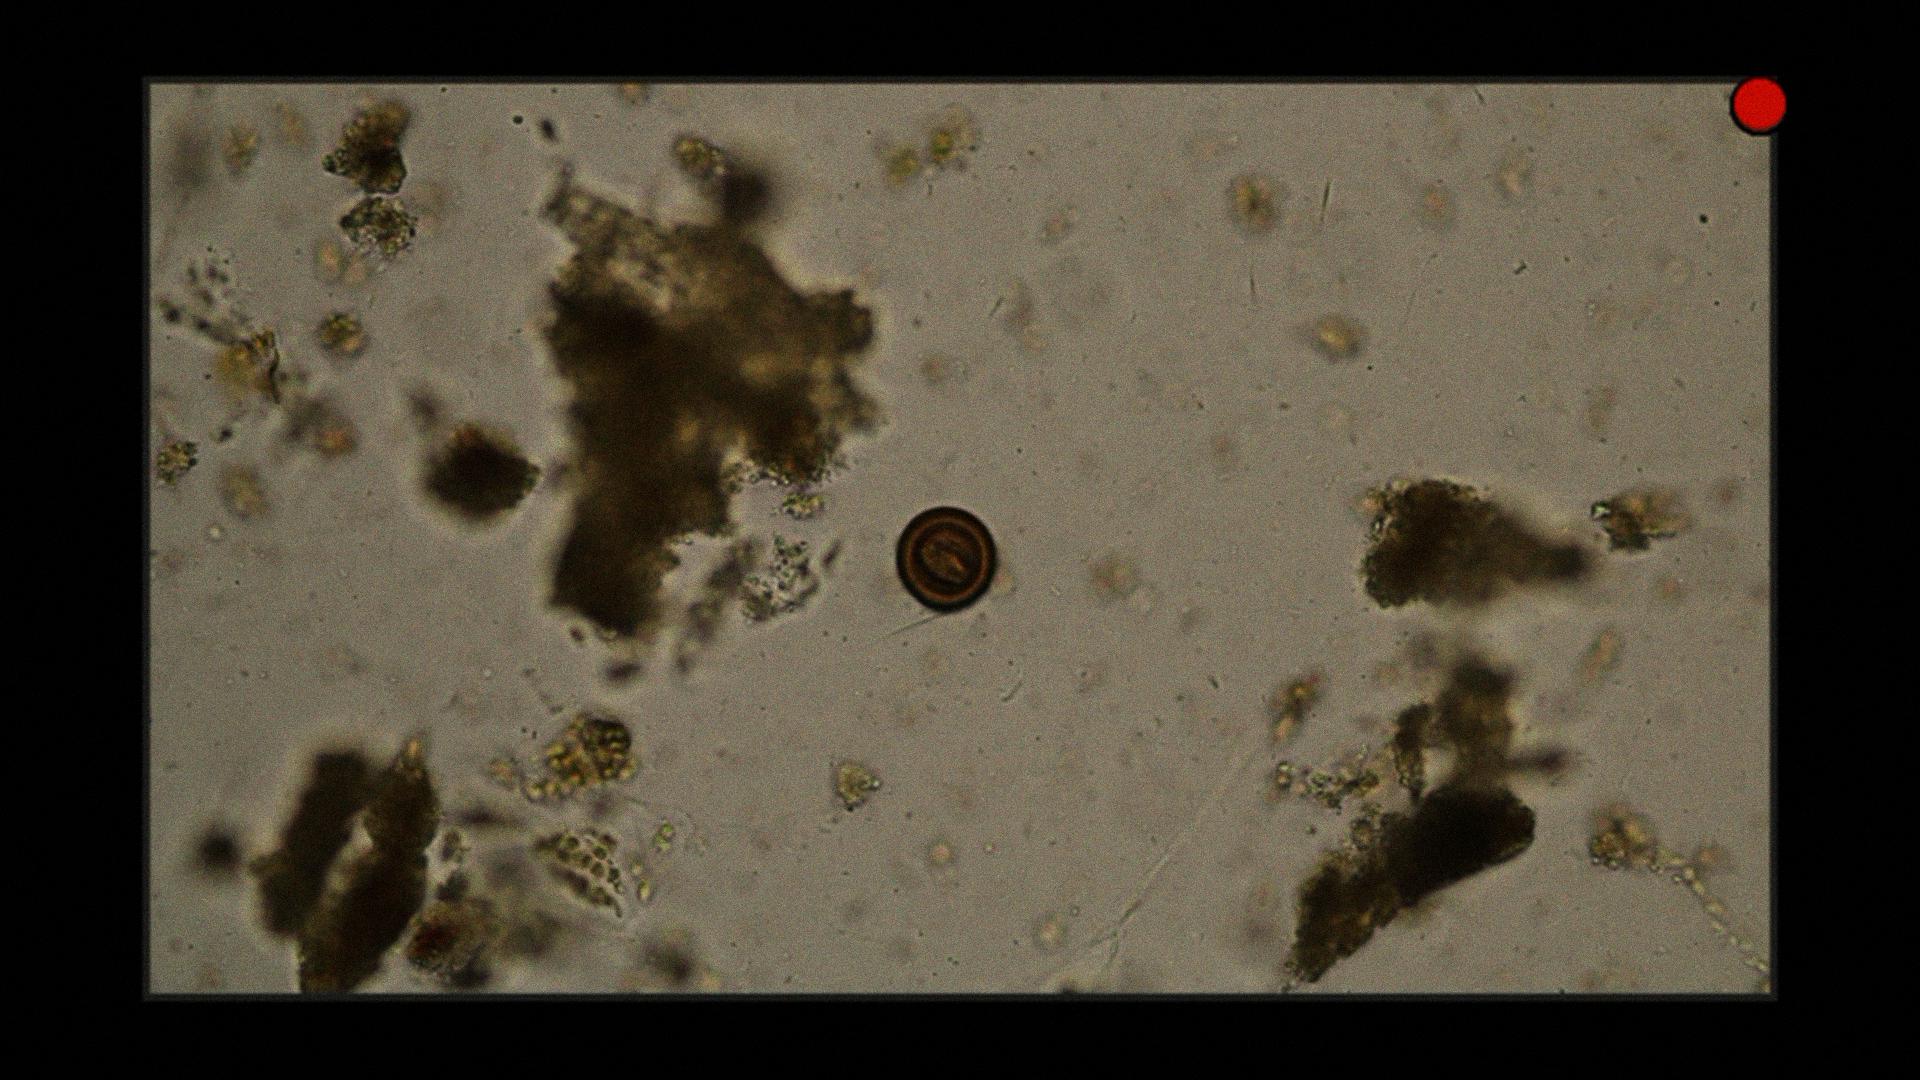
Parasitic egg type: Taenia spp. egg